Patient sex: M
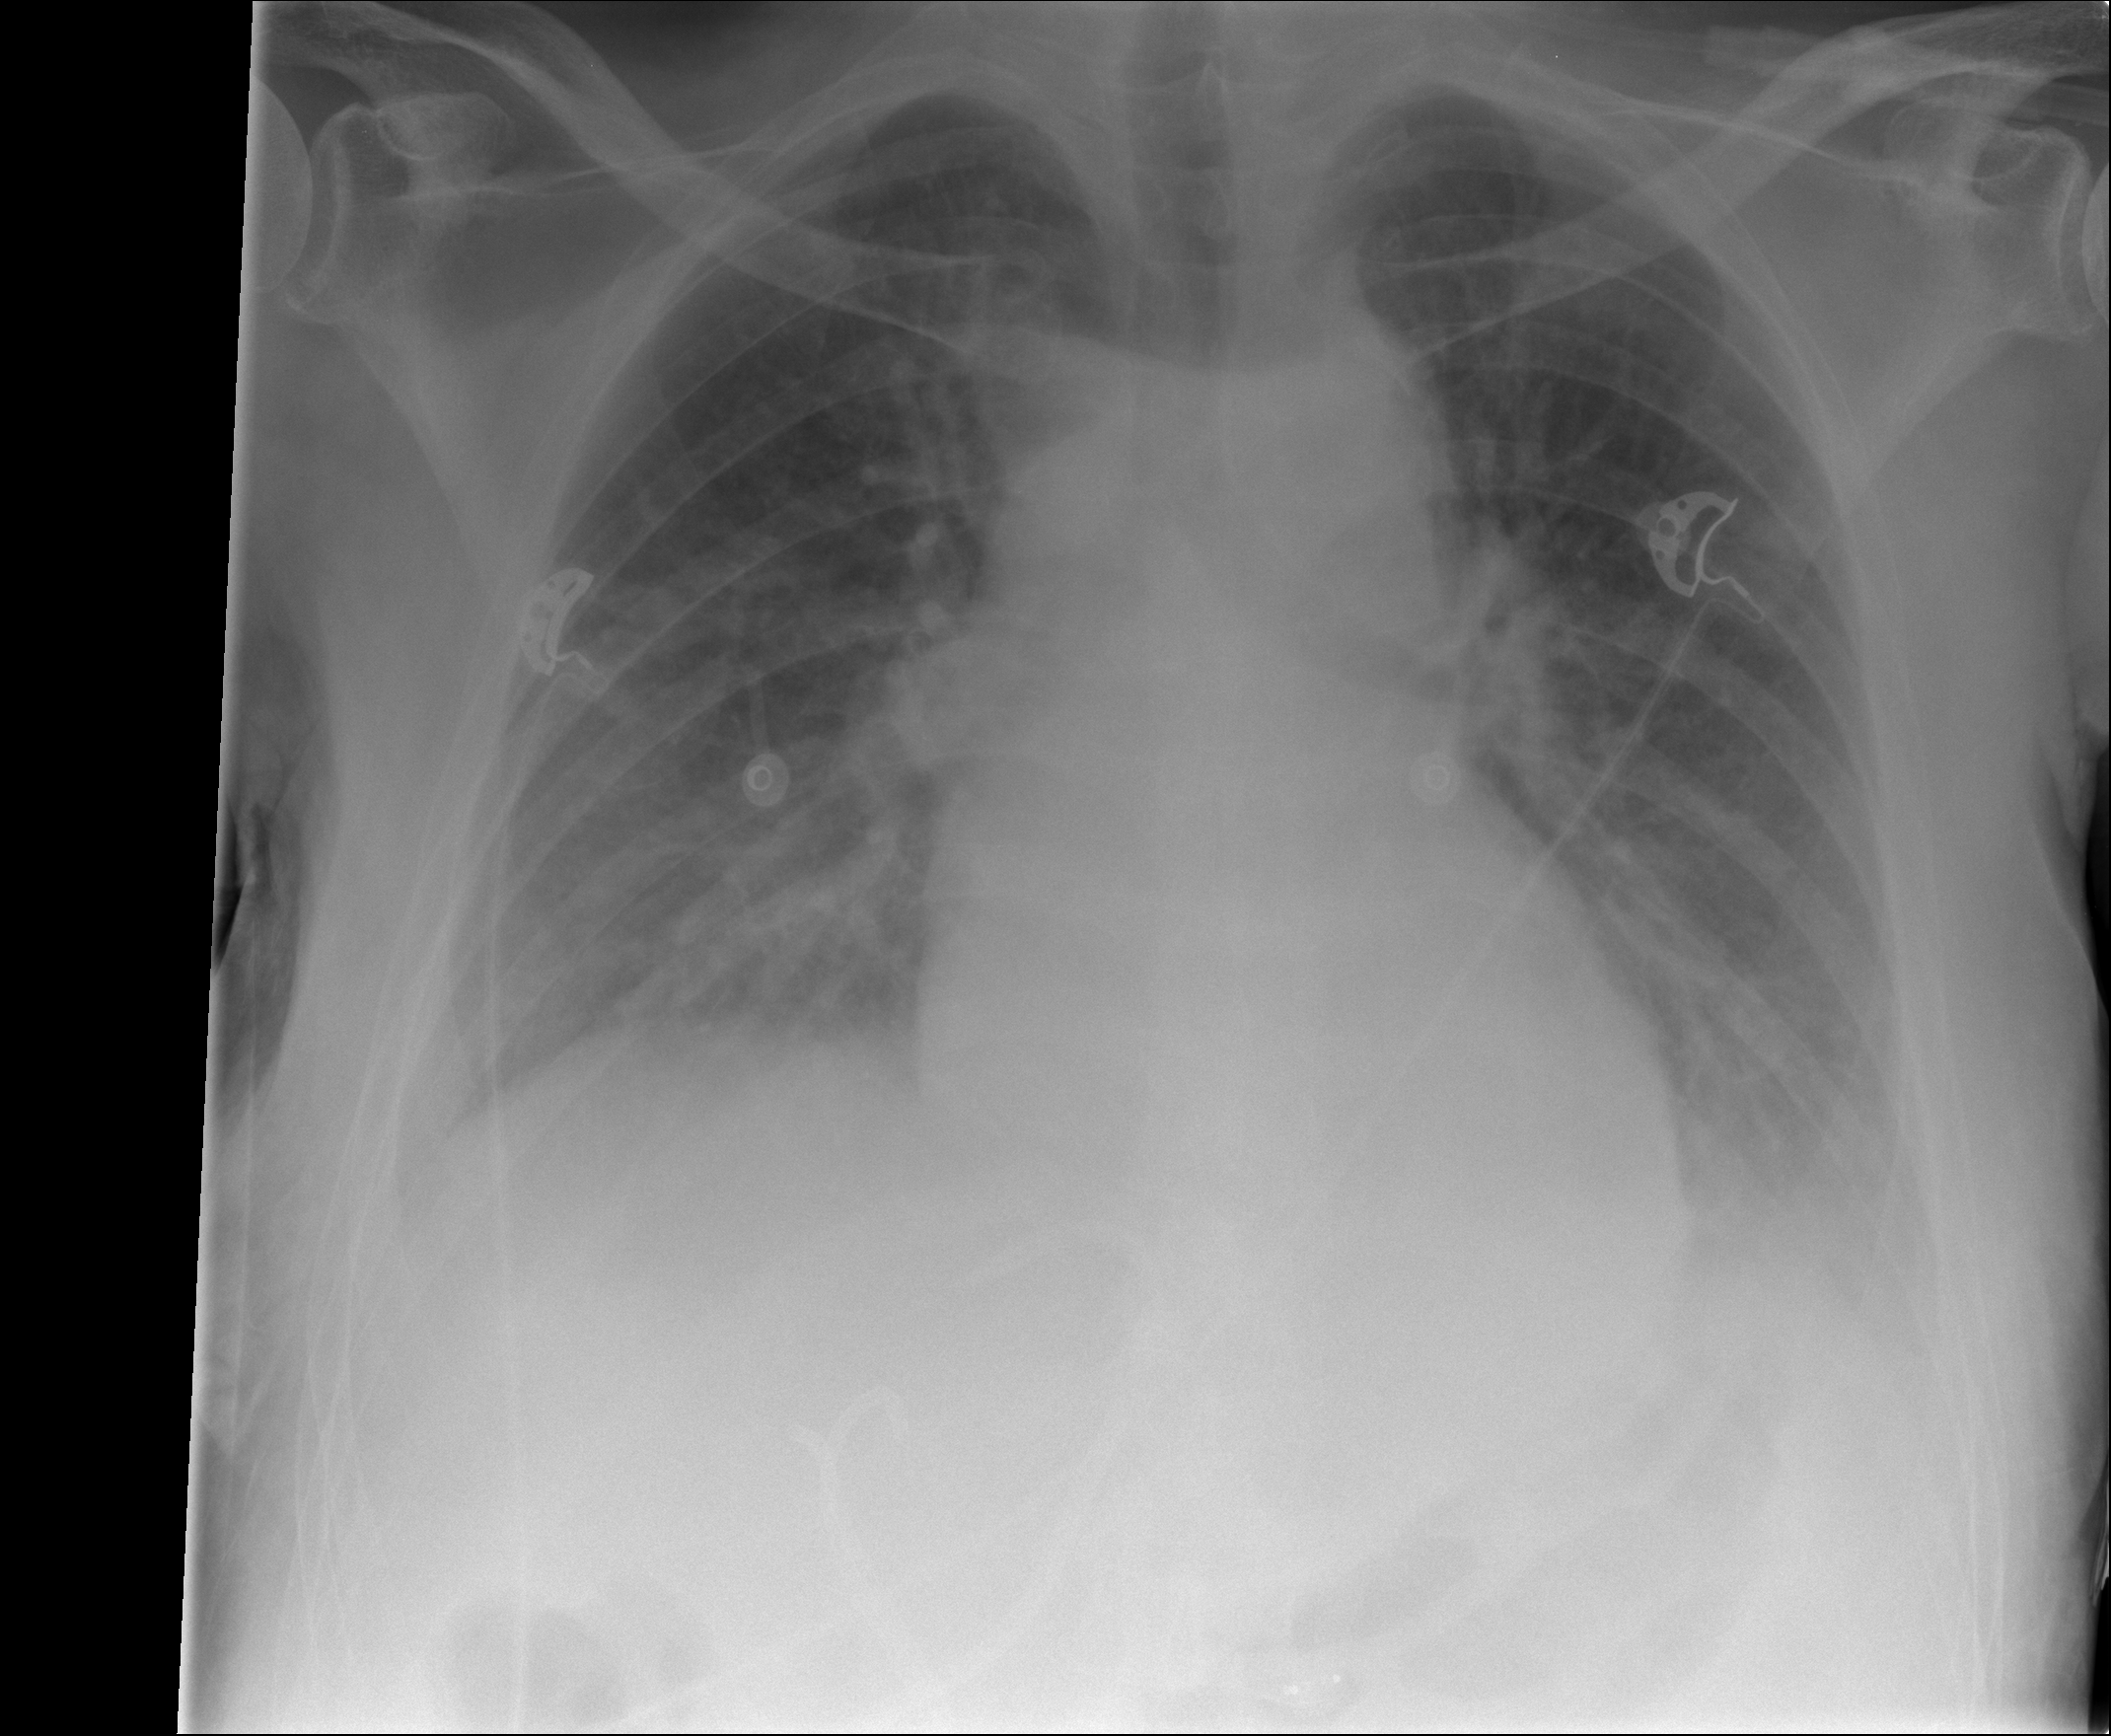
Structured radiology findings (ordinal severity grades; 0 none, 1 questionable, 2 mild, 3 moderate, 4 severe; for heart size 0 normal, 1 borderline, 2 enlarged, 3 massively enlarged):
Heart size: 0
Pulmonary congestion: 0
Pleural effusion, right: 2
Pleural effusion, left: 2
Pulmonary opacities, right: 1
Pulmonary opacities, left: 0
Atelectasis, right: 2
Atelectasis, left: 2